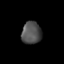
Tissue: lung
Cell type: Epithelial cells
Senescence score: 0.2289
Nuclear area (px): 436
Mean DAPI intensity: 79.952